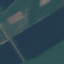
Land use / land cover class: AnnualCrop